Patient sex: F
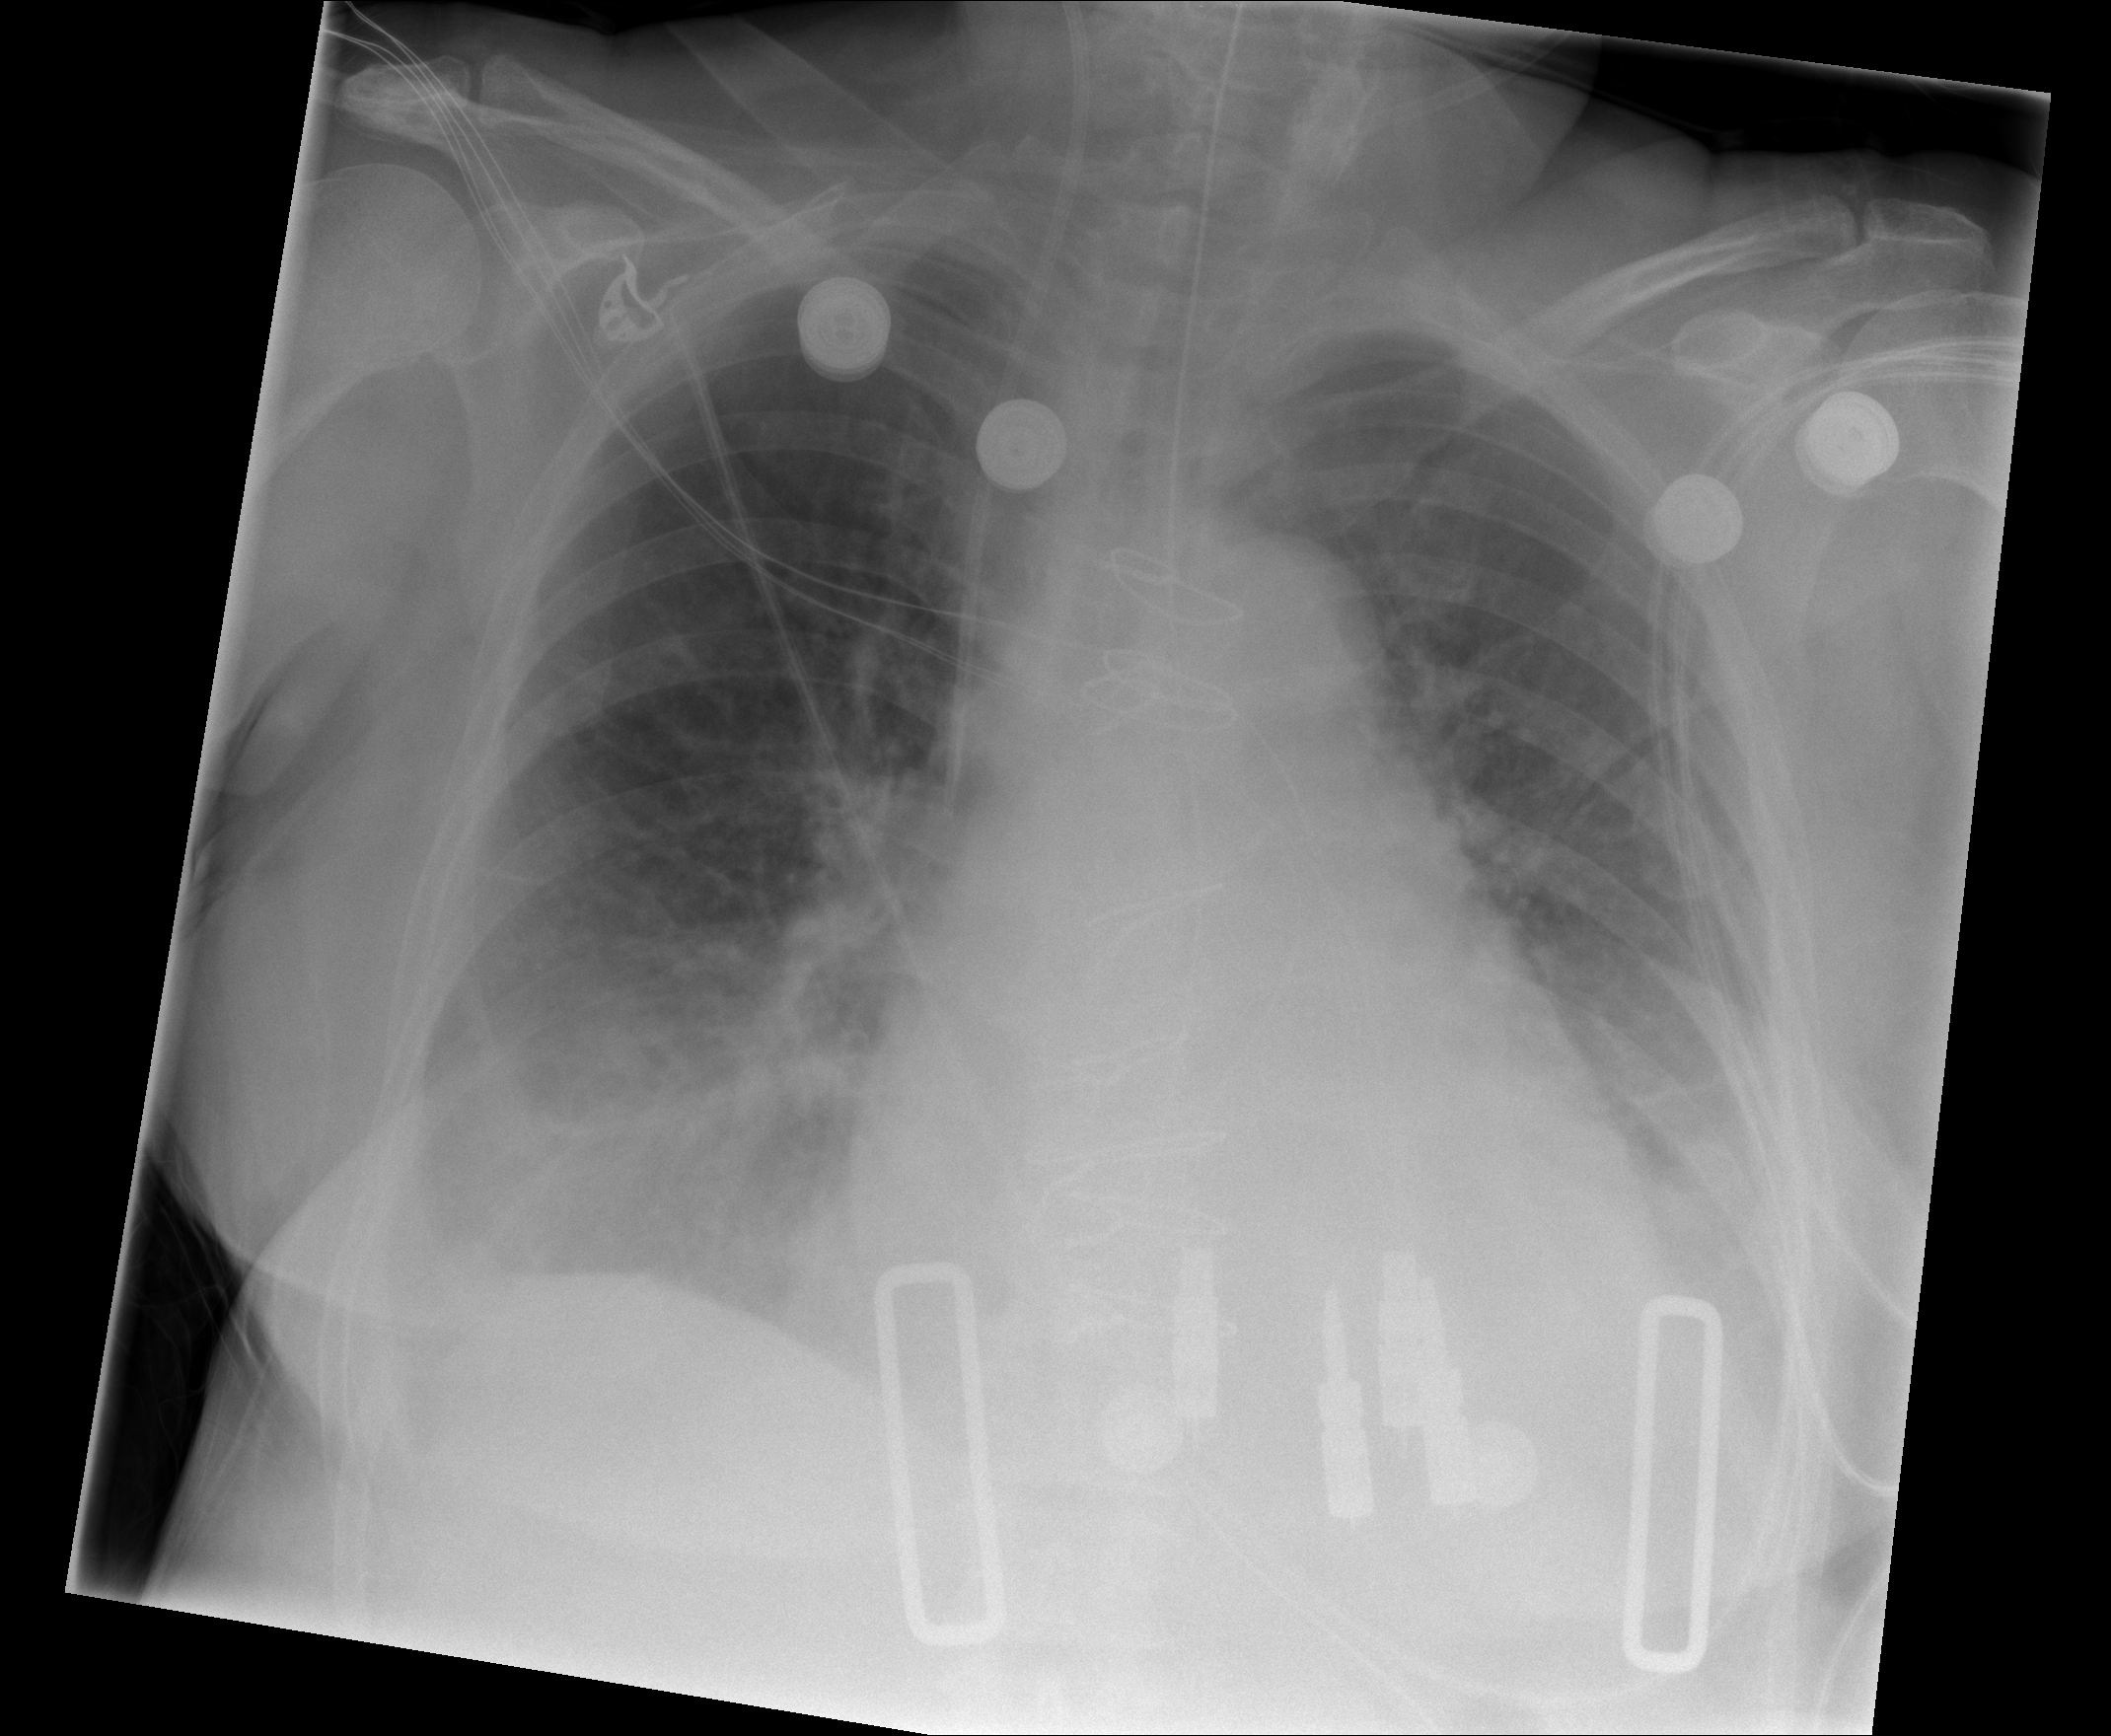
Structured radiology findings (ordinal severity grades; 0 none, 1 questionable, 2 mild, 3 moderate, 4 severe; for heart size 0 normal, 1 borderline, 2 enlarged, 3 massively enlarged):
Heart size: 2
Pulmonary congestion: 2
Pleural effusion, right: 0
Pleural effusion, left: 1
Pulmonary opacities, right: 2
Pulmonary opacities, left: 0
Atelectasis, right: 2
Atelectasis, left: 2